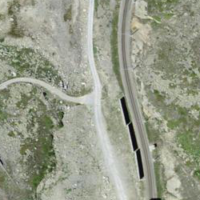
EUNIS habitat code: 31
Species observed at this site:
Jacobaea incana